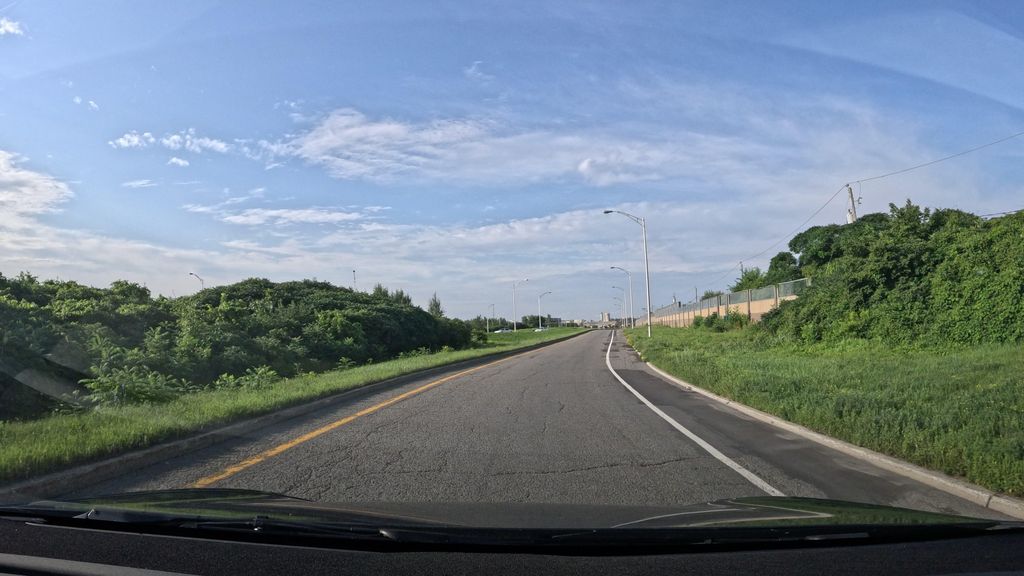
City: montreal